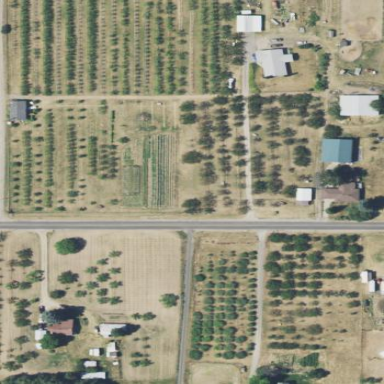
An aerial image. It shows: Orchard.